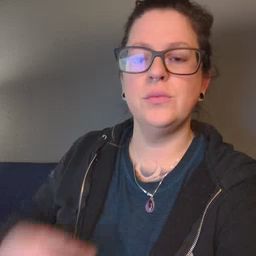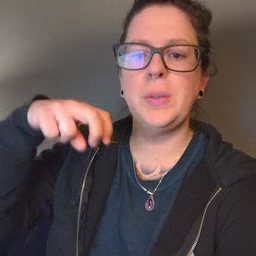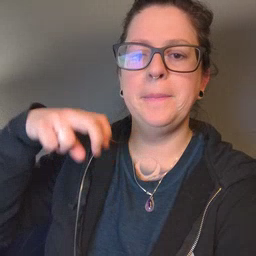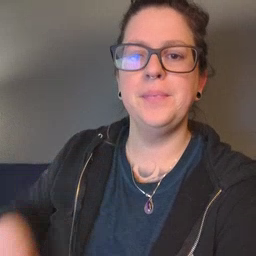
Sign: jump